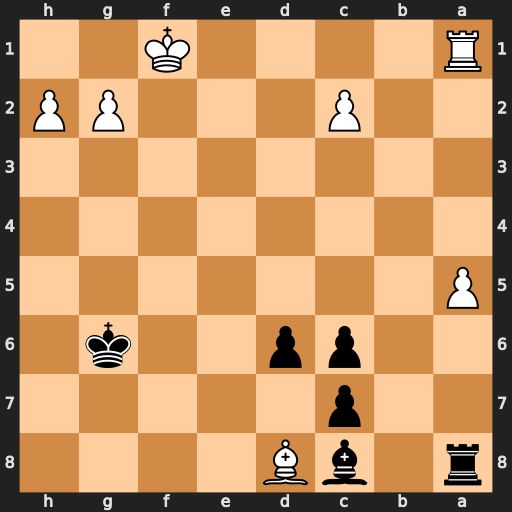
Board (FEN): r1bB4/2p5/2pp2k1/P7/8/8/2P3PP/R4K2
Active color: b
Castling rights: -
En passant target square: -
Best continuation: Ba6+ Kf2 Rxd8